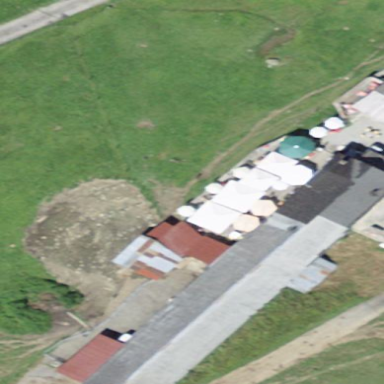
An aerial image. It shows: Restaurant in building.